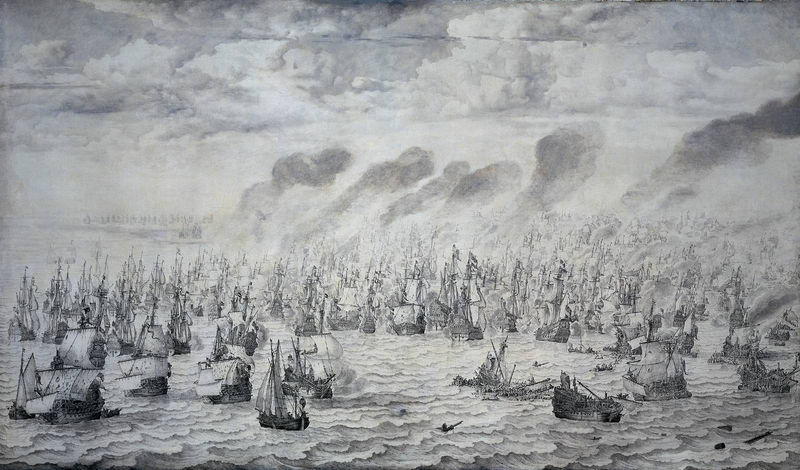
Titel: Die Seeschlacht bei Ter Heide am 10.August 1653
Künstler: Willem I van de Velde
Standort: Amsterdam
Institution: Rijksmuseum
Schlagwörter: feuer, gemälde, himmel, mann, meer, wasser, weiß, wolken, menschen, see, grau, schwarz, zeichnung, rauch, boot, boote, schiff, schiffe, segel, segelschiffe, wellen, düster, fahnen, masten, krieg, schiffbruch, schlacht, sinken, sturm, untergang, druck, lithografie, flotte, kupferstich, seeschlacht, kannonen, wracks, segelflotte